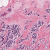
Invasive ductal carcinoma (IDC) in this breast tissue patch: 1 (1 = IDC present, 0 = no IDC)